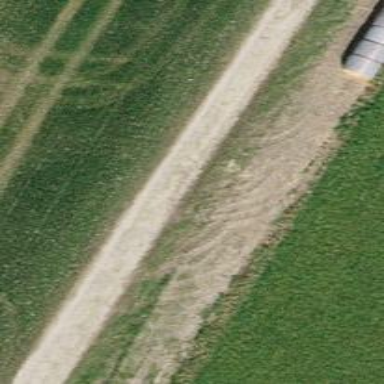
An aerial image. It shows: Well-maintained track road of grade 1.